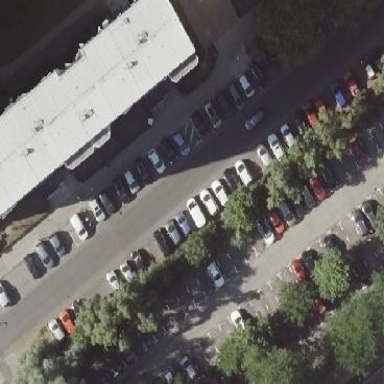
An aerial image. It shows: Street side parking area.